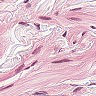
Metastatic tissue present: no